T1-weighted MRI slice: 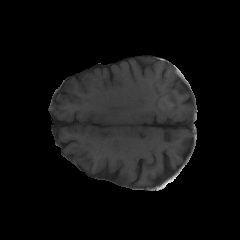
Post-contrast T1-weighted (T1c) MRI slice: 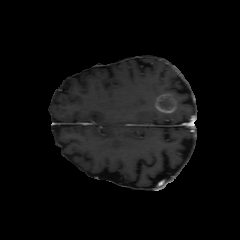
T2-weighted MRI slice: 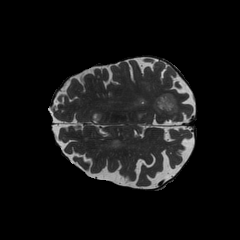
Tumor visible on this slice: yes